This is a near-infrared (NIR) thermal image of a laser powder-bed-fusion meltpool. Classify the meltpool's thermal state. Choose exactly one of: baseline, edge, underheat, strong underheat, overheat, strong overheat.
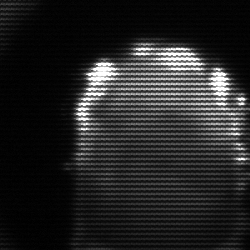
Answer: baseline